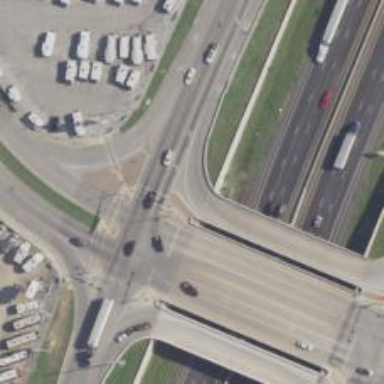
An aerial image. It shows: Secondary link road.